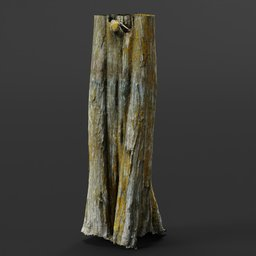
Label: nature